Field crop: maize
Growth stage: 1
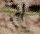
Species: atriplex